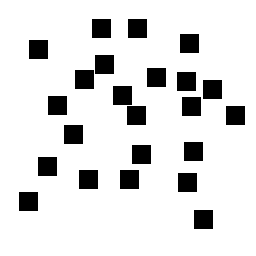
Squares: 23
Triangles: 0
Stars: 0
Total shapes: 23